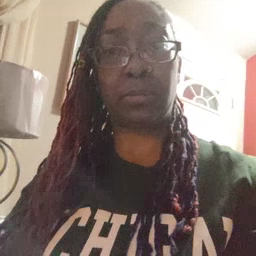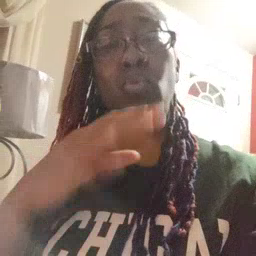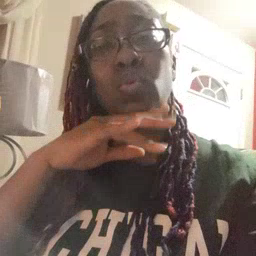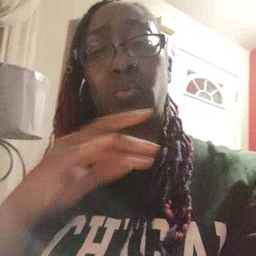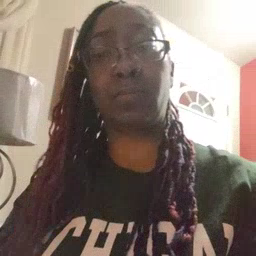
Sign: dirty